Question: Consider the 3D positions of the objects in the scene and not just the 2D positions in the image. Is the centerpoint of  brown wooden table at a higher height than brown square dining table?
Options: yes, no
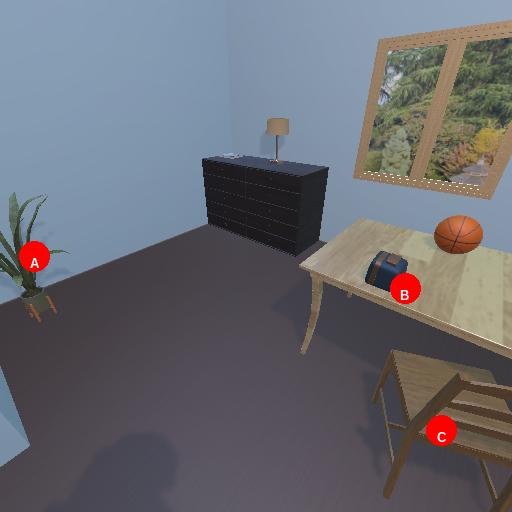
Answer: yes